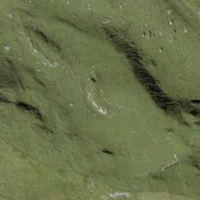
EUNIS habitat code: 23
Species observed at this site:
Marmota marmota